Field crop: maize
Growth stage: 1
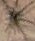
Species: salsola